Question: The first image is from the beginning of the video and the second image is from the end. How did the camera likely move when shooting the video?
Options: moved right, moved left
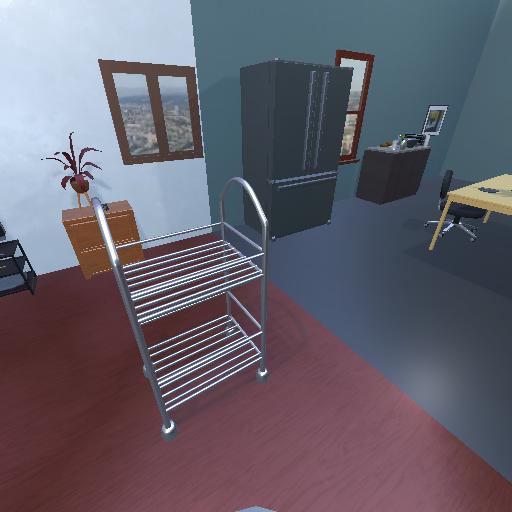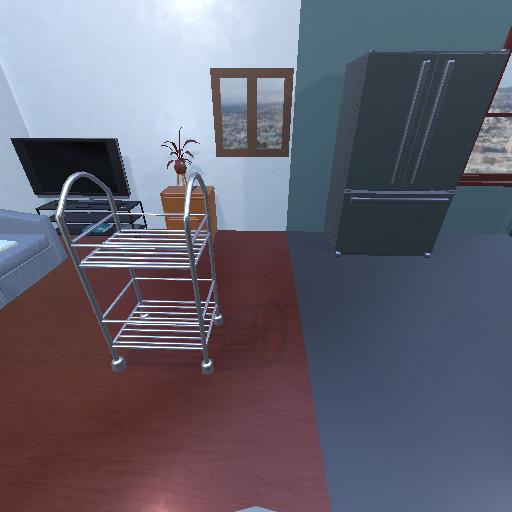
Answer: moved right